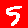
Digit: 5